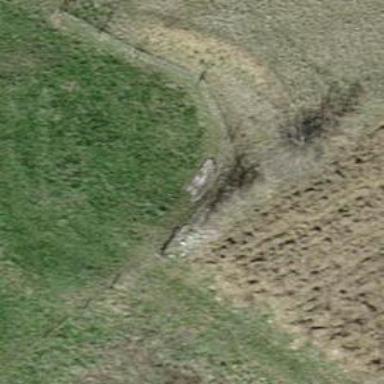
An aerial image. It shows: Hedge barrier.